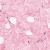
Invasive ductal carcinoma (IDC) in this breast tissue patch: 0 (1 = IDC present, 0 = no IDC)